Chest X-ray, PA view. Patient: 53 years old, sex M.
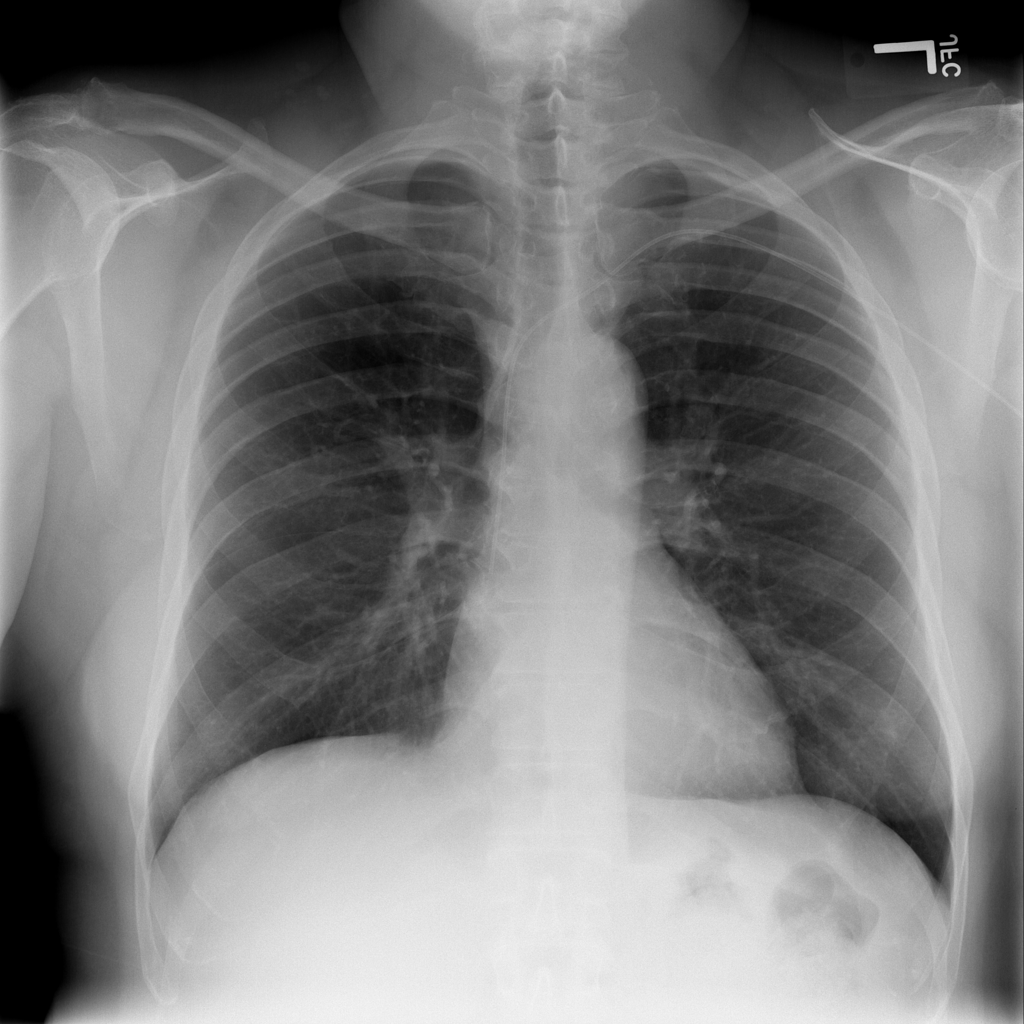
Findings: No Finding